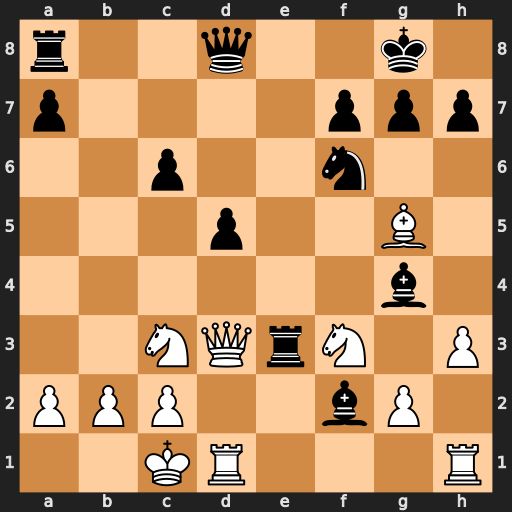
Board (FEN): r2q2k1/p4ppp/2p2n2/3p2B1/6b1/2NQrN1P/PPP2bP1/2KR3R
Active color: w
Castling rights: -
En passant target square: -
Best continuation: Bxe3 Bxe3+ Qxe3